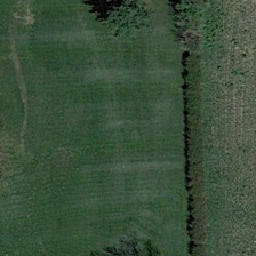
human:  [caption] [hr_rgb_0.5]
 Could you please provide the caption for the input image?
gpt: The endless green forest is surrounded by green plants.

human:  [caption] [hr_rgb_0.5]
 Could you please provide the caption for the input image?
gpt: the endless green forests, surrounded by green plants.

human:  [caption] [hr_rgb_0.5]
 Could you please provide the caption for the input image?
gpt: next to the prairie is a clearing .

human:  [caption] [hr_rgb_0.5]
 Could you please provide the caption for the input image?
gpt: An endless green forest surrounded by green plants.

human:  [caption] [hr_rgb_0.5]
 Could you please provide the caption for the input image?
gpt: The boundless green forest surrounds the green trees.